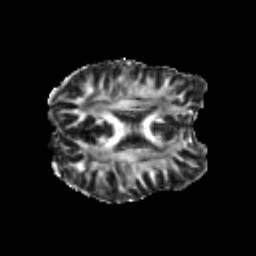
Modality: FA
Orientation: axial
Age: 26
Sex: male
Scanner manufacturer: siemens
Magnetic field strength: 3 T
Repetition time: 3.5 s
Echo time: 0.104 s